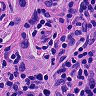
Metastatic tissue present: yes